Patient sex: F
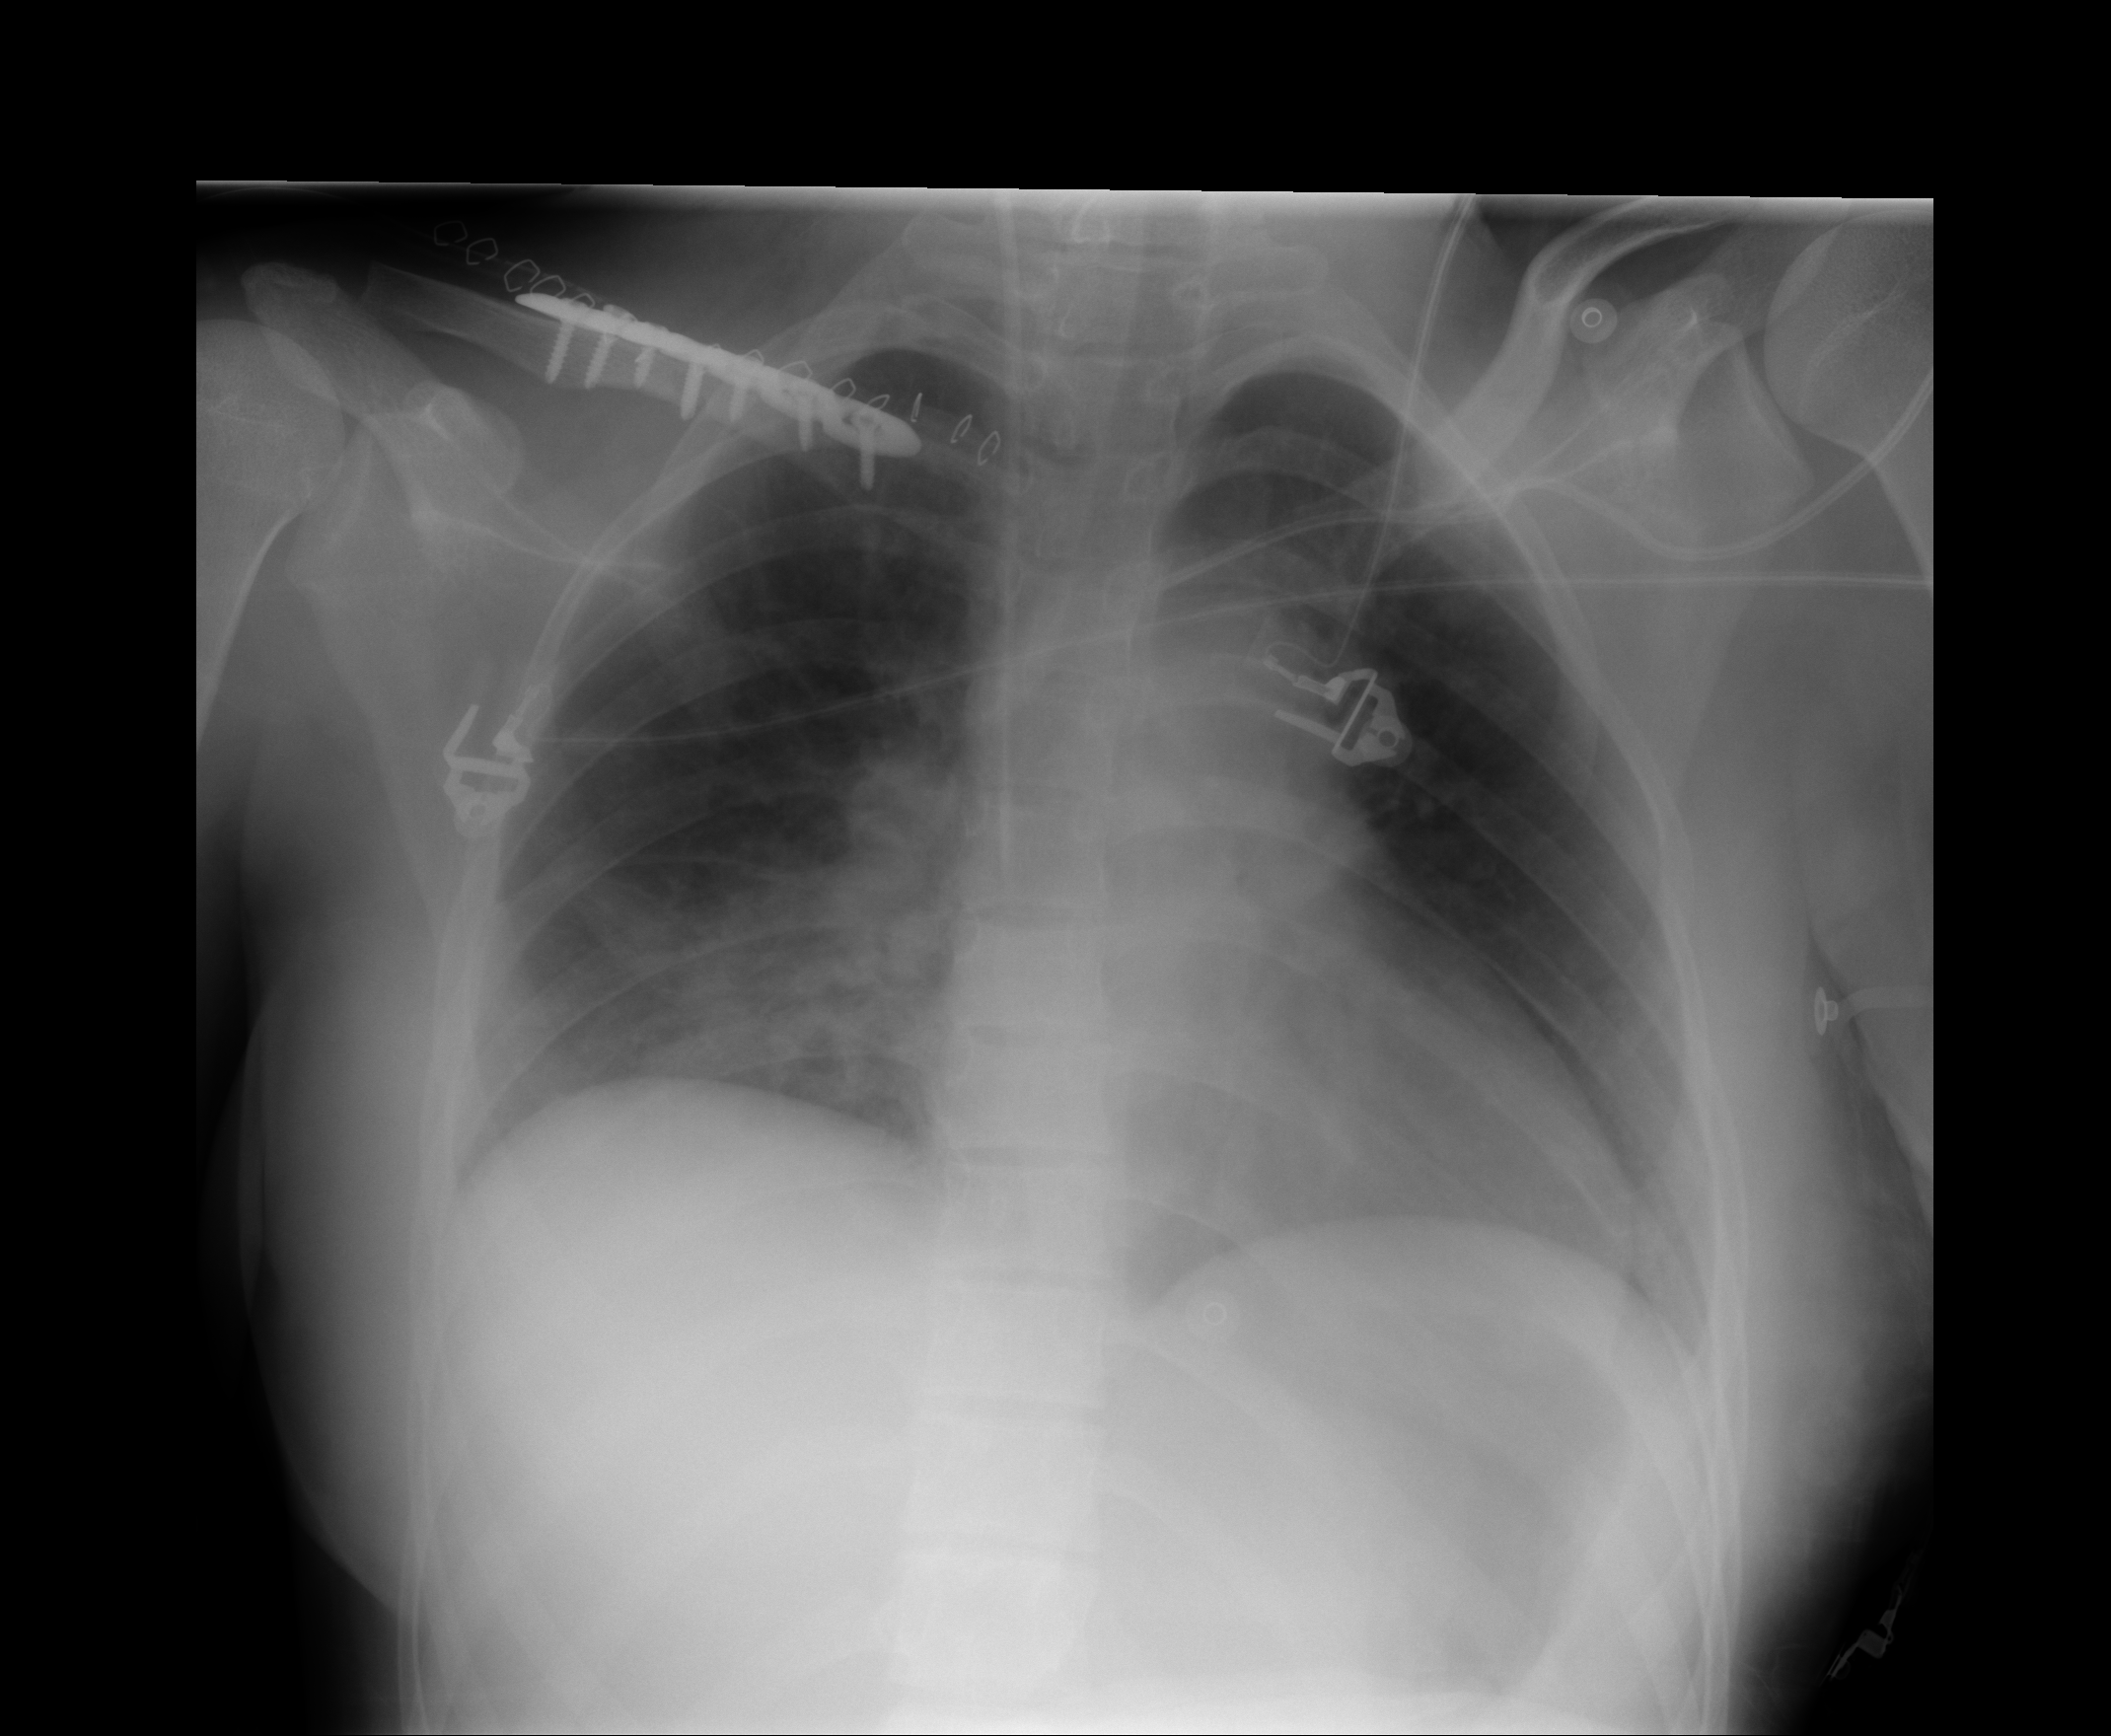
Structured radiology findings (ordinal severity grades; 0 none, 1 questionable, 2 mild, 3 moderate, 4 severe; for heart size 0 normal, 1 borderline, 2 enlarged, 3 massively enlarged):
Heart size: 1
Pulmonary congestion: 1
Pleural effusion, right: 2
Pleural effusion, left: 1
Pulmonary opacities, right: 3
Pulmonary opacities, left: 1
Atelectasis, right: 2
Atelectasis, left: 2